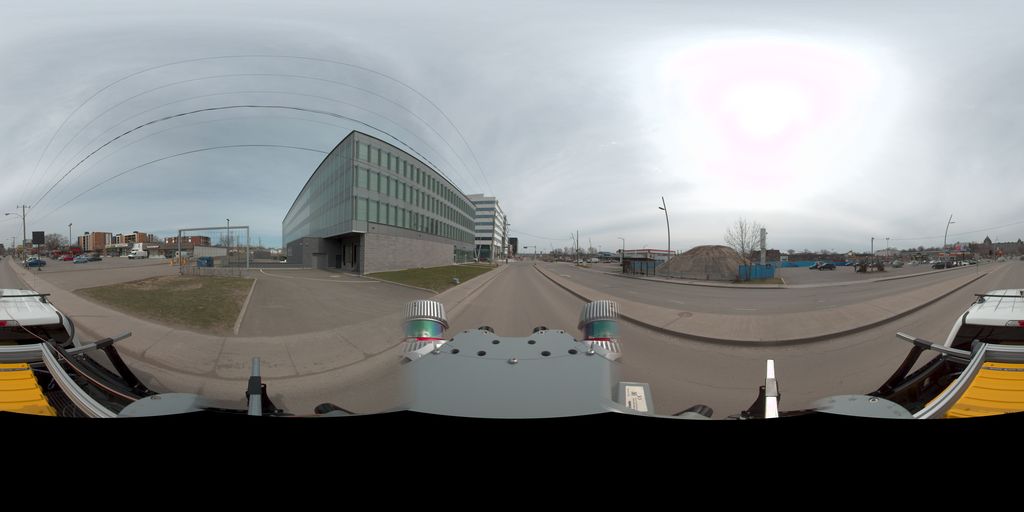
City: quebec_city